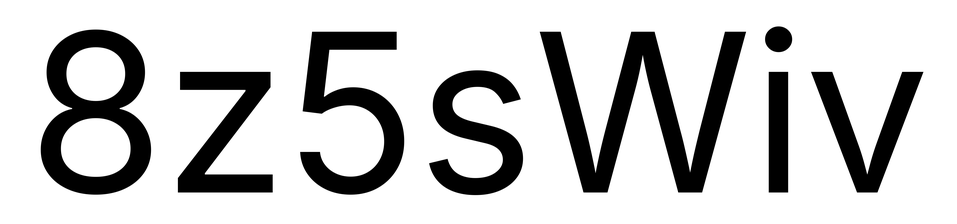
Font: Inter_Regular